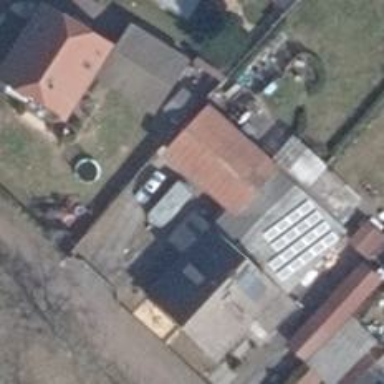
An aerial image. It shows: Building with brown gabled roof.